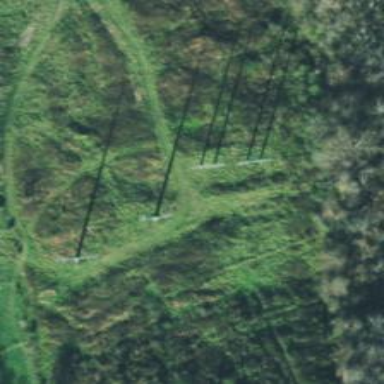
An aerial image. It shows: H-frame power tower with distinctive design.